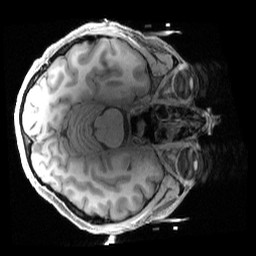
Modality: T1w
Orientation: axial
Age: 31
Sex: female
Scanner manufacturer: siemens
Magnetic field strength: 3 T
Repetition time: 2.4 s
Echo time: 0.00222 s